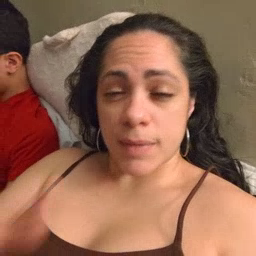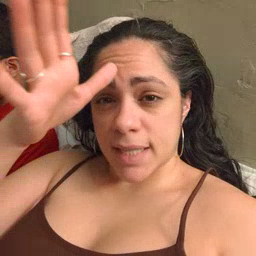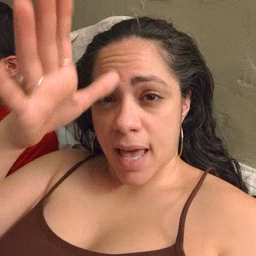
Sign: dad